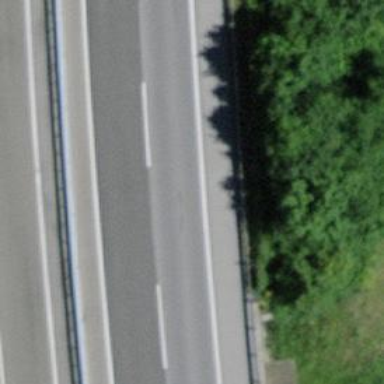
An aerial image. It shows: Asphalt surface bridge on motorway link.